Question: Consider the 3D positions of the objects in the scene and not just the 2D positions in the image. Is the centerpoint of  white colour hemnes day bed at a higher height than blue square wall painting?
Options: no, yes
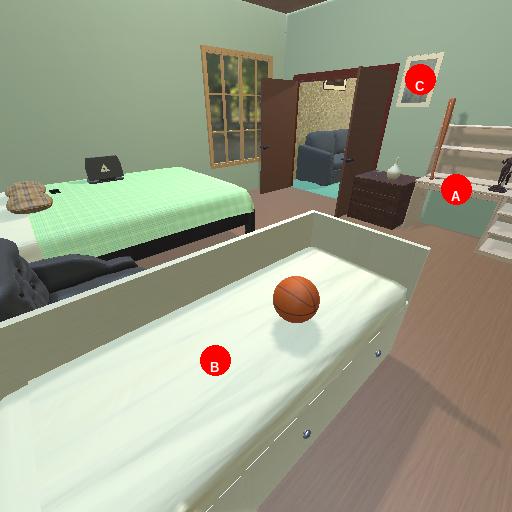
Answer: no